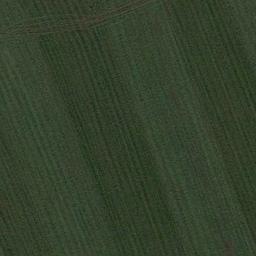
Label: meadow